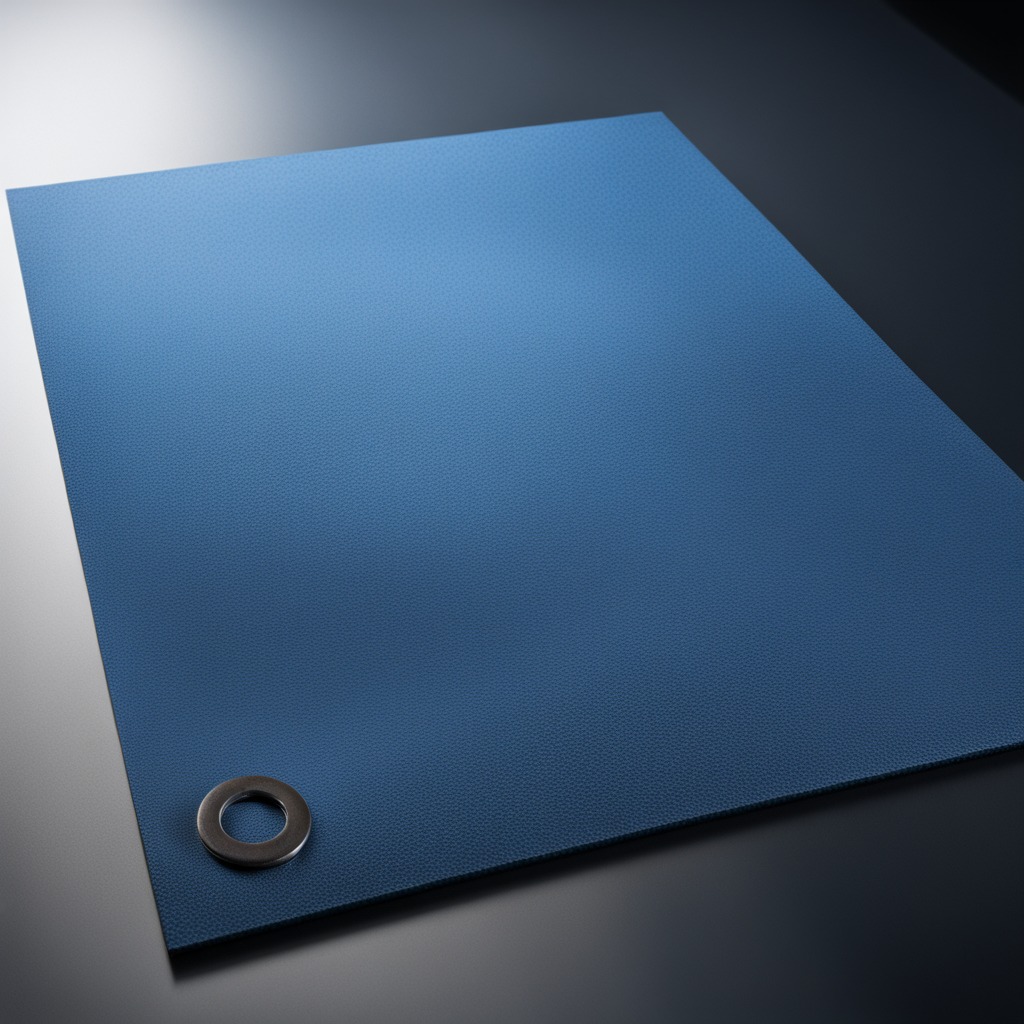
A flat metal washer lies on a blue rubber mat on a clean granite tabletop inside a workshop under bright overhead lighting crisp shadows high clarity worn but beneath the mat.